Question: For a site which is running an old version of Java and Tomcat (6 and 5.5 respectively) the latest build of chrome is failing with ERR_SSL_FALLBACK_BEYOND_MINIMUM_VERSION.
And that's fine, since chrome disabled SSLv3 becuase of POODLE. I went to conf/server.xml and specified 'sslProtocol="TLSv1"' explicitly.
The the site opens successfully, but sometimes, some of the resources (js and css only) fail to open with the same ERR_SSL. I use iptables forwarding to Tomcat, so no apache/nginx and no proxies.
Here's a screenshot to illustrate the failures. With cache disabled, you can see that some js and css files are served OK (the actual jsps and all images are always served OK), and some are failing:

I could not find any connection between what's failing, and their declaration. Furthermore, sometimes these are not failing.
Can I do something about it (apart from upgrading Java, which is not guaranteed to work and is a lot of effort, as the site potentially won't work, and have to be recompiled, repackaged, etc), or is it a chrome bug?
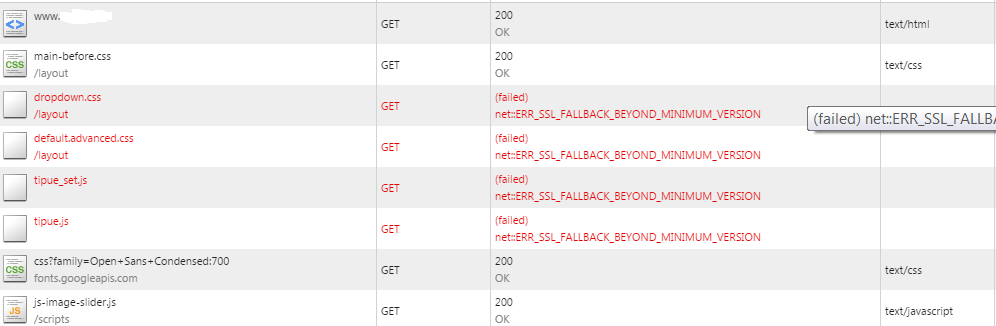
Answer: Specifying 'sslProtocol="TLSv1"' in the Tomcat '<Connector />' element only guarantees that the specified protocol will be available, not that it is the only one available. For example, the connector
> '<Connector port="8443" protocol="HTTP/1.1" SSLEnabled="true" maxThreads="150" scheme="https" secure="true" clientAuth="false" sslProtocol="TLSv1" ... />'
will have SSLv3 and TLSv1 available. In order to disable SSLv3, you need to explicitly say which protocols are enabled using another property. I'm not familiar with the syntax for Tomcat 5, but the syntax for Tomcat 6 is 'protocols="TLSv1"' and Tomcat 7 is 'sslEnabledProtocols="TLSv1"'.